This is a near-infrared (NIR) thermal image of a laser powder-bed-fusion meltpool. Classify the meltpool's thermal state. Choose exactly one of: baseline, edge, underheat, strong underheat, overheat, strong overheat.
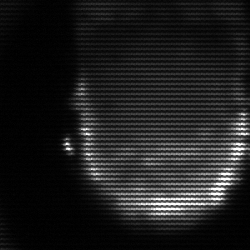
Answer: baseline